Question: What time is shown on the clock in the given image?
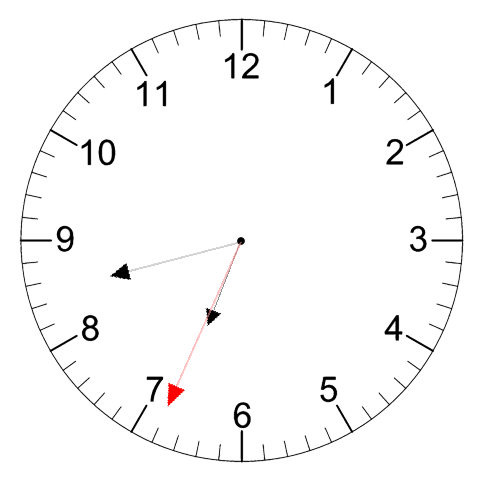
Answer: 06:42:34